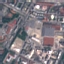
Label: Industrial